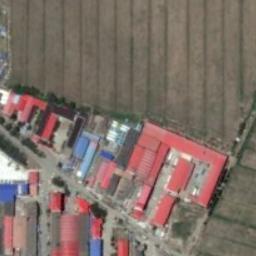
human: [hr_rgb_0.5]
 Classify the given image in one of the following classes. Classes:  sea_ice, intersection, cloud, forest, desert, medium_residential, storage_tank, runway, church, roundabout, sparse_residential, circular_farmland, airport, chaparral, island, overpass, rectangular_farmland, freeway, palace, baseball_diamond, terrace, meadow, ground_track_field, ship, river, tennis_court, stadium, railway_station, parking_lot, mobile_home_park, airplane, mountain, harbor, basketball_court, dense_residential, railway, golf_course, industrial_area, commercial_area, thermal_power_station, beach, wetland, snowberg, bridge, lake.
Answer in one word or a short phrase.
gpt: industrial_area